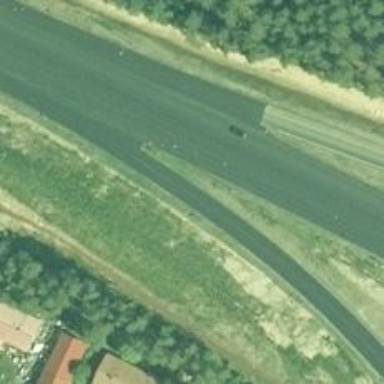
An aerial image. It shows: Trunk link highway.